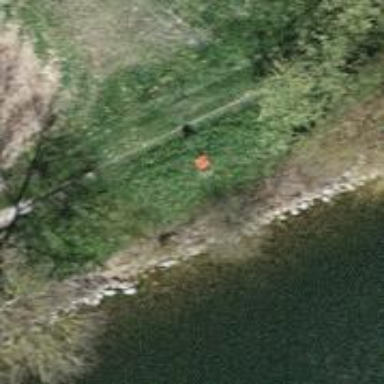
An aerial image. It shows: Pole with roofed pipeline marker.